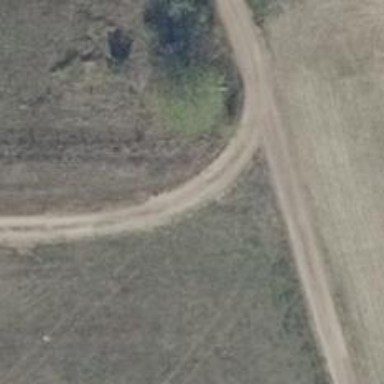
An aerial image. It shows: Track road with grade3 tracktype.